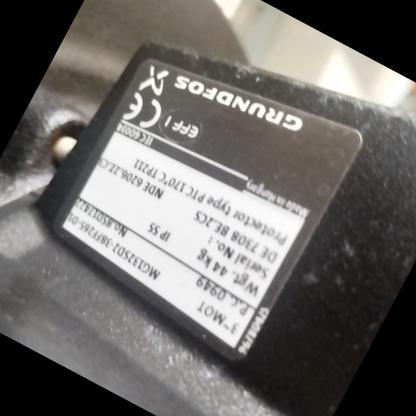
Klasa: tabliczka-znamionowa